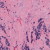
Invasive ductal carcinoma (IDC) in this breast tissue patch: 1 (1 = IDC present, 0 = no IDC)